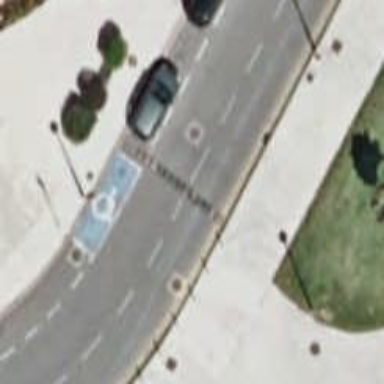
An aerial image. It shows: Bump for traffic calming.